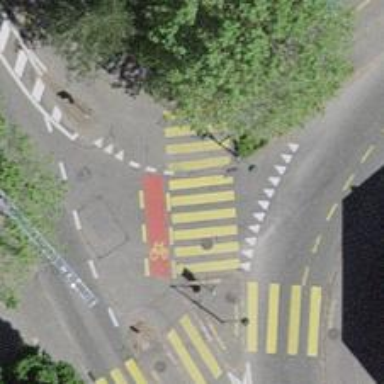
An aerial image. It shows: Unmarked crossing with zebra reference sign on the road.